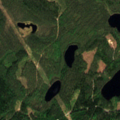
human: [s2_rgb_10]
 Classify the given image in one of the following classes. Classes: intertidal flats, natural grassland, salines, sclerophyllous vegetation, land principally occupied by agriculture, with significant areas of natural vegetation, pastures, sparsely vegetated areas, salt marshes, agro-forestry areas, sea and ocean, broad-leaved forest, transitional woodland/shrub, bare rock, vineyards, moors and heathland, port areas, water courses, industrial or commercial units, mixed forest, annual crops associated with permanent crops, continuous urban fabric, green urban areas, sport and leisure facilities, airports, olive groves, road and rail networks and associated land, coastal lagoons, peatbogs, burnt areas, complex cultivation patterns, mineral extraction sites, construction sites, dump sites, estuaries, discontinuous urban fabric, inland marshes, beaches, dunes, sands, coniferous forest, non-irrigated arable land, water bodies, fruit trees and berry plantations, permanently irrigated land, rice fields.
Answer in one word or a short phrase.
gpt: coniferous forest